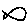
Label: fish